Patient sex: M
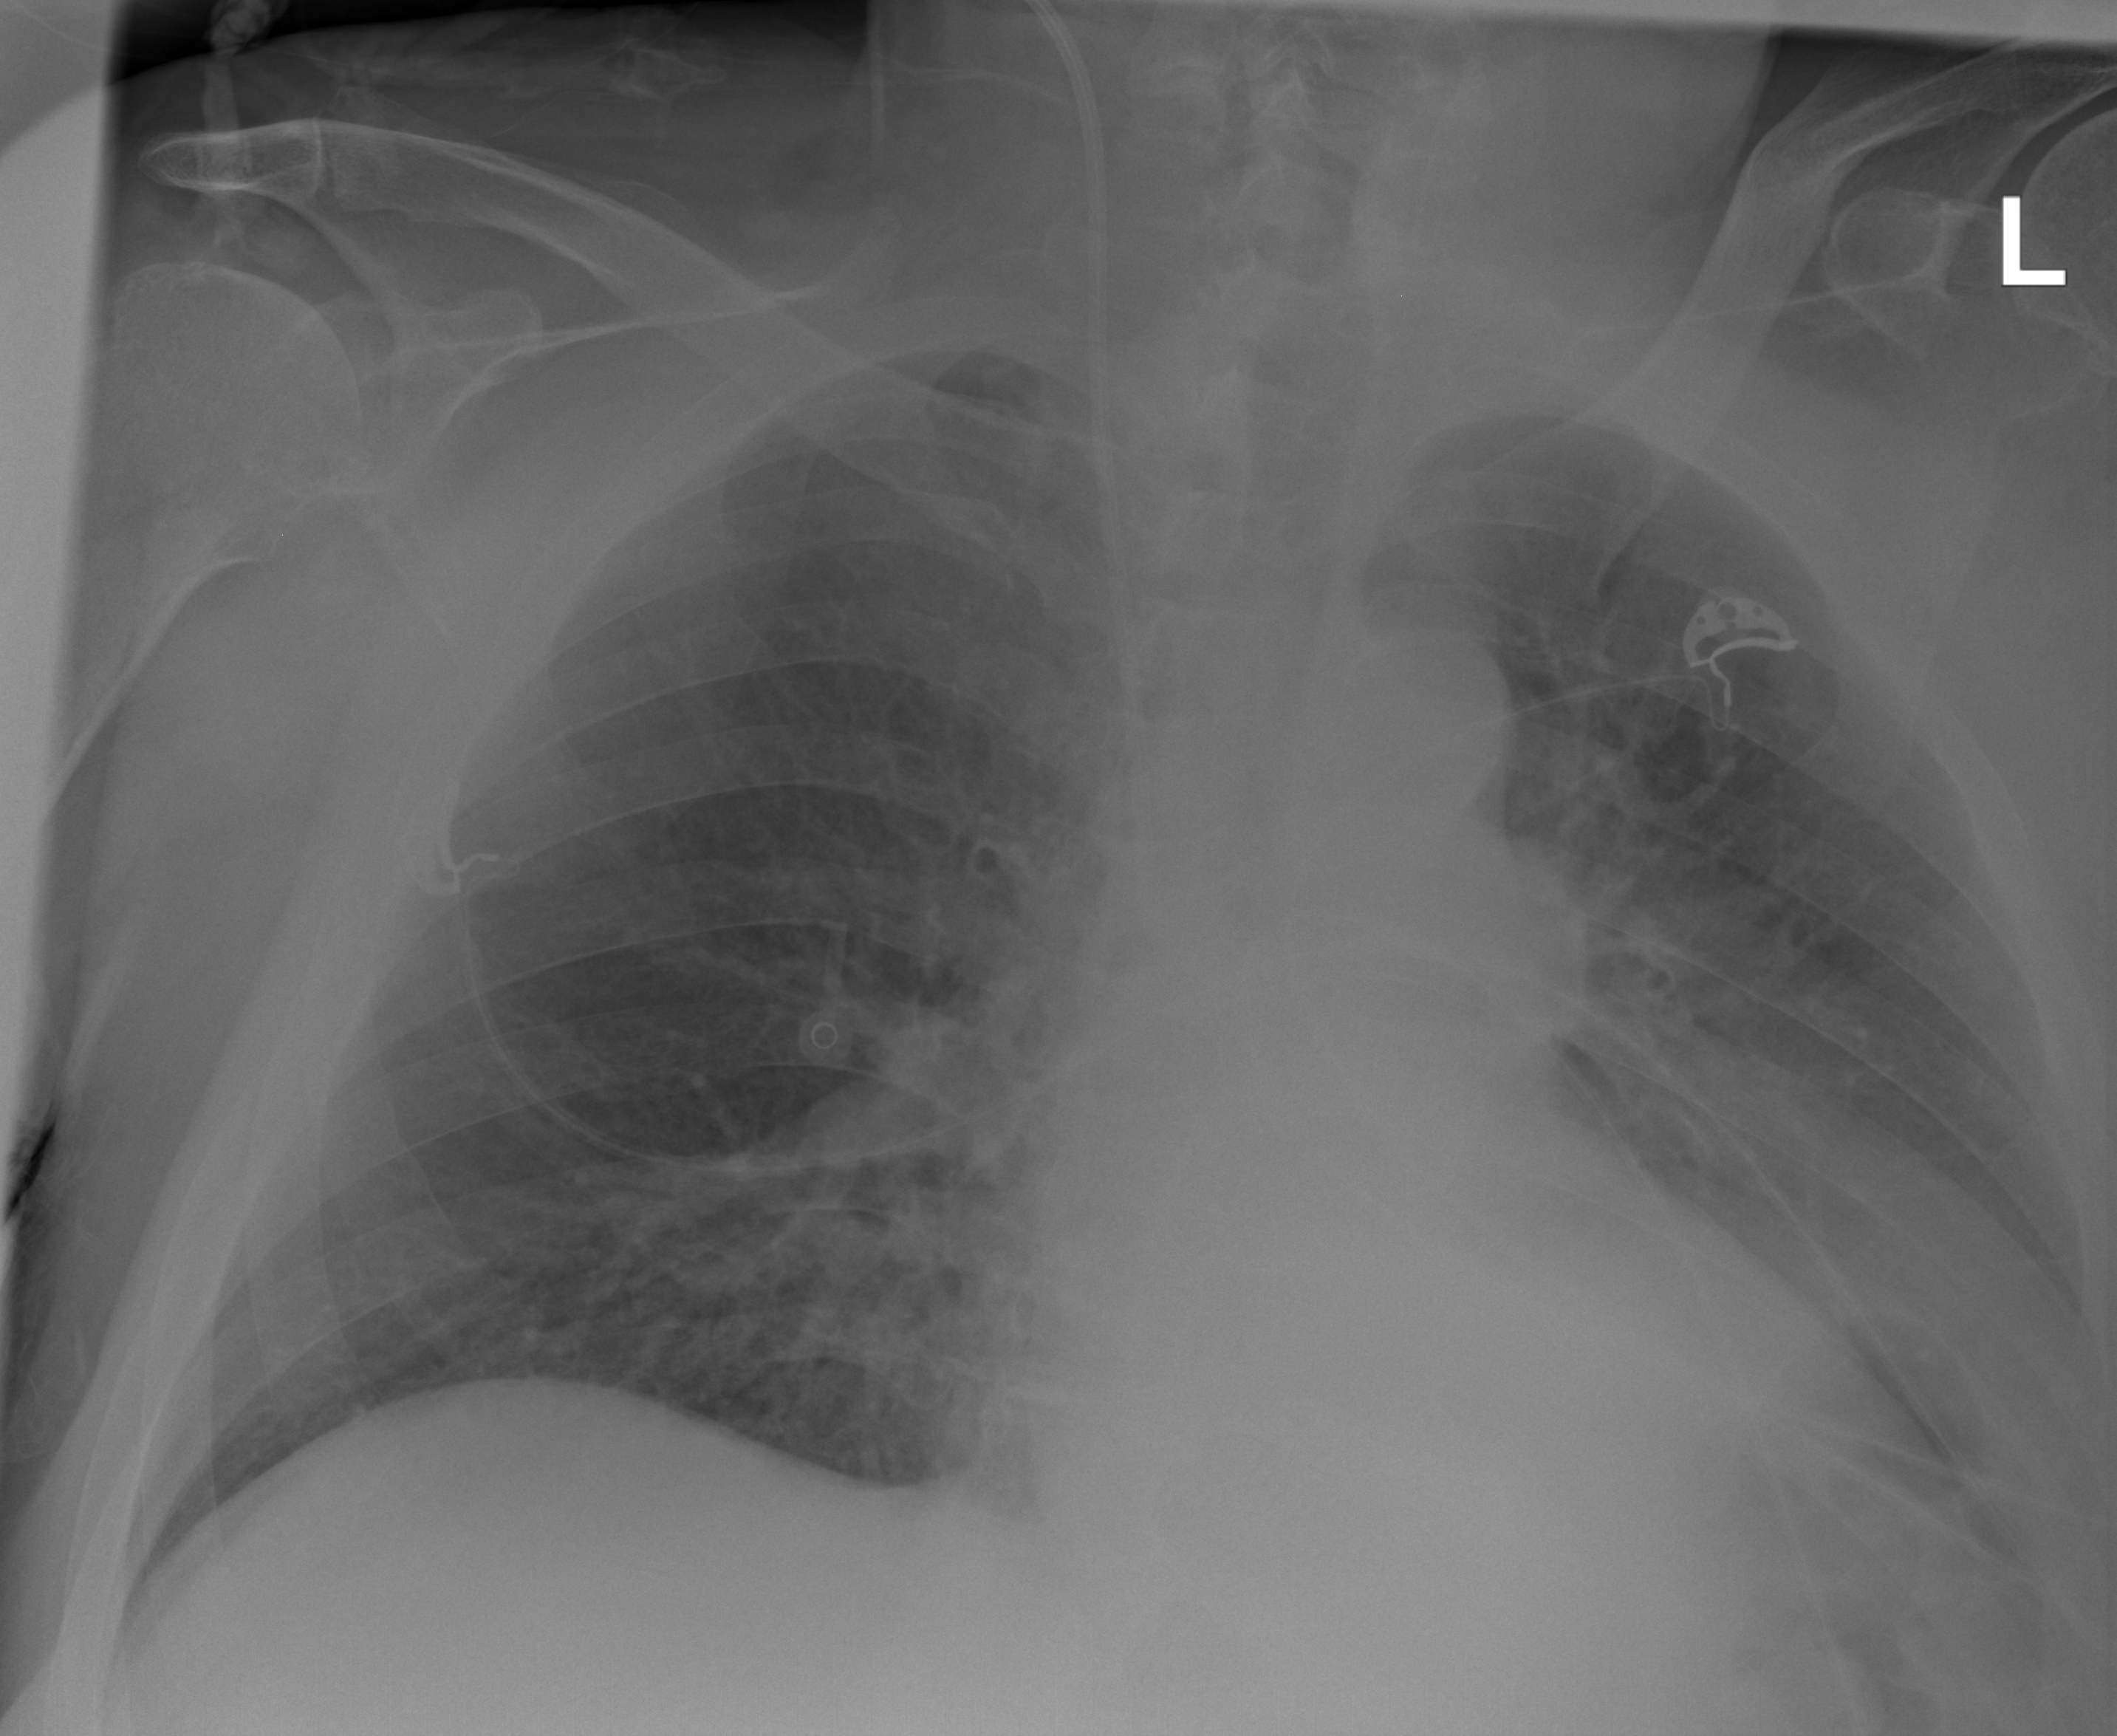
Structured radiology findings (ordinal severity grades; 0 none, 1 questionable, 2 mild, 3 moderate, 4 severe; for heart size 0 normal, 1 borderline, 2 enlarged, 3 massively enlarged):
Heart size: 2
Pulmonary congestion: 2
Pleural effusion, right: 0
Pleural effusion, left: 2
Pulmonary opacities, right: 0
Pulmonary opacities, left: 0
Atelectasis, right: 0
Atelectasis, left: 2